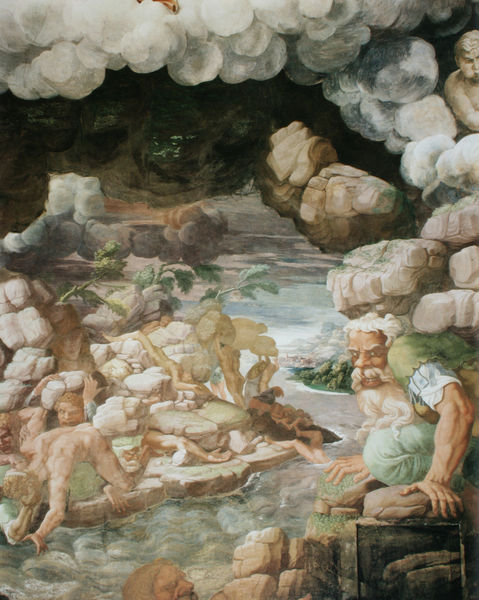
Titel: Sala dei Giganti (Saal der Giganten), Freskodetail
Künstler: Giulio Romano
Standort: Mantua
Institution: Palazzo Te
Schlagwörter: akt, blau, blätter, felsen, gemälde, gewitter, himmel, kampf, mann, nackt, wasser, weiß, wolken, bäume, fluss, grün, menschen, see, ufer, äste, ausschnitt, braun, grau, pastell, schwarz, blick, alt, bart, trinken, gesicht, stein, steine, hände, natur, gewässer, rauch, pflanze, höhle, renaissance, kinder, mähne, italien, berge, grafik, schlucht, figuren, gewalt, warten, wei, leiber, palazzo, moos, fragment, unterarm, springen, giganten, wesen, sturz, gebirgsbach, felsbrocken, palmen, schwaden, brocken, opfer, fresko, götterhimmel, hades, unterwelt, wolkenhimmel, deckenmalerei, durchfahrt, mantua, schöpfen, fährmann, schmied, bärtiger mann, christopherus, riese, ertrinken, geälde, deckenbild, wolkenberge, gigant, felsengrotte, palazzo te, a la michelangelo, schlohwei, te, wolkenfelsen, gigantensturz